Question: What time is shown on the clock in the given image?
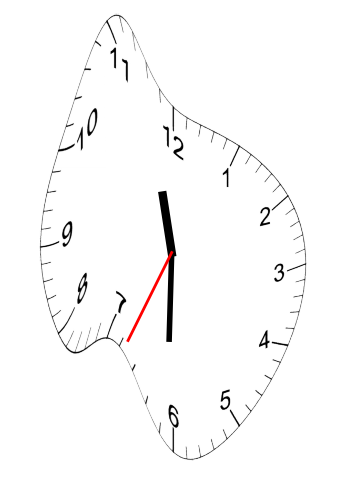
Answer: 11:30:34